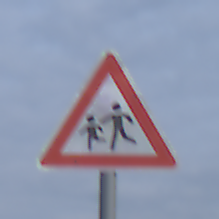
Verkehrszeichen: KinderRechts
Umgebung: Outdoor, Nature
Tageszeit: MorningAfternoon
Wetter: PartlyCloudy
Licht: Natural
Jahreszeit: NotSpecified
Kontrast: MediumContrast